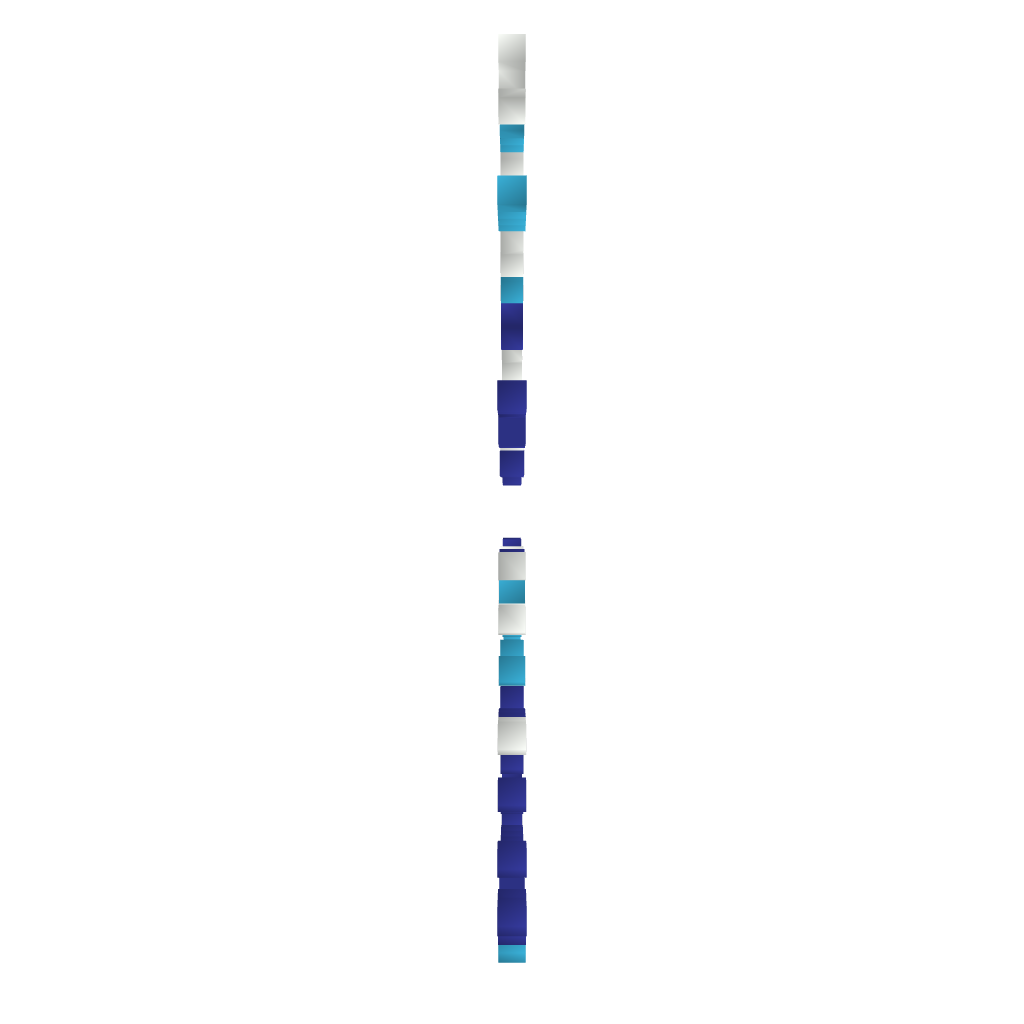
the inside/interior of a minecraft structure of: Zelda/NES-Blue Darknut